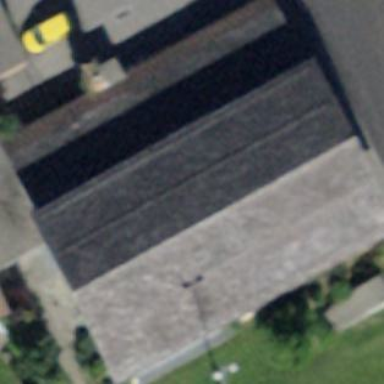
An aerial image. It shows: School building.